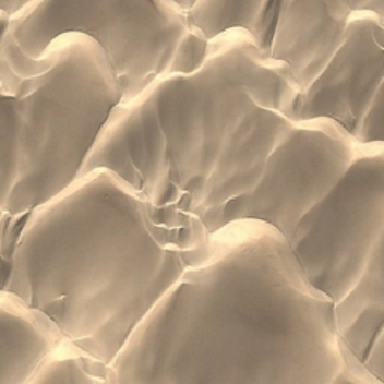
Dark gray and light grey .